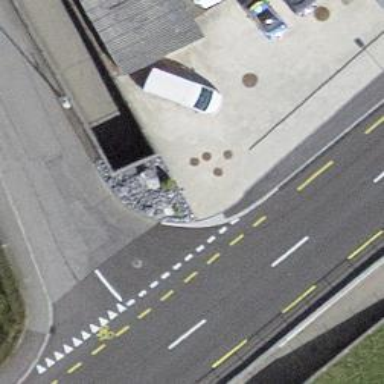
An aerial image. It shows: Asphalt path that goes through tunnel.